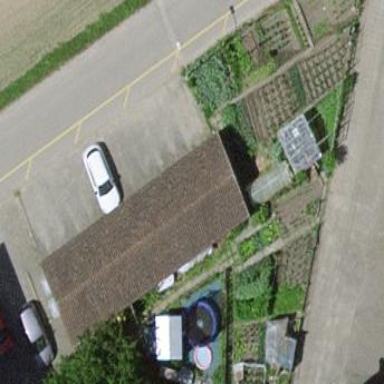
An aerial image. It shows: Garage building.